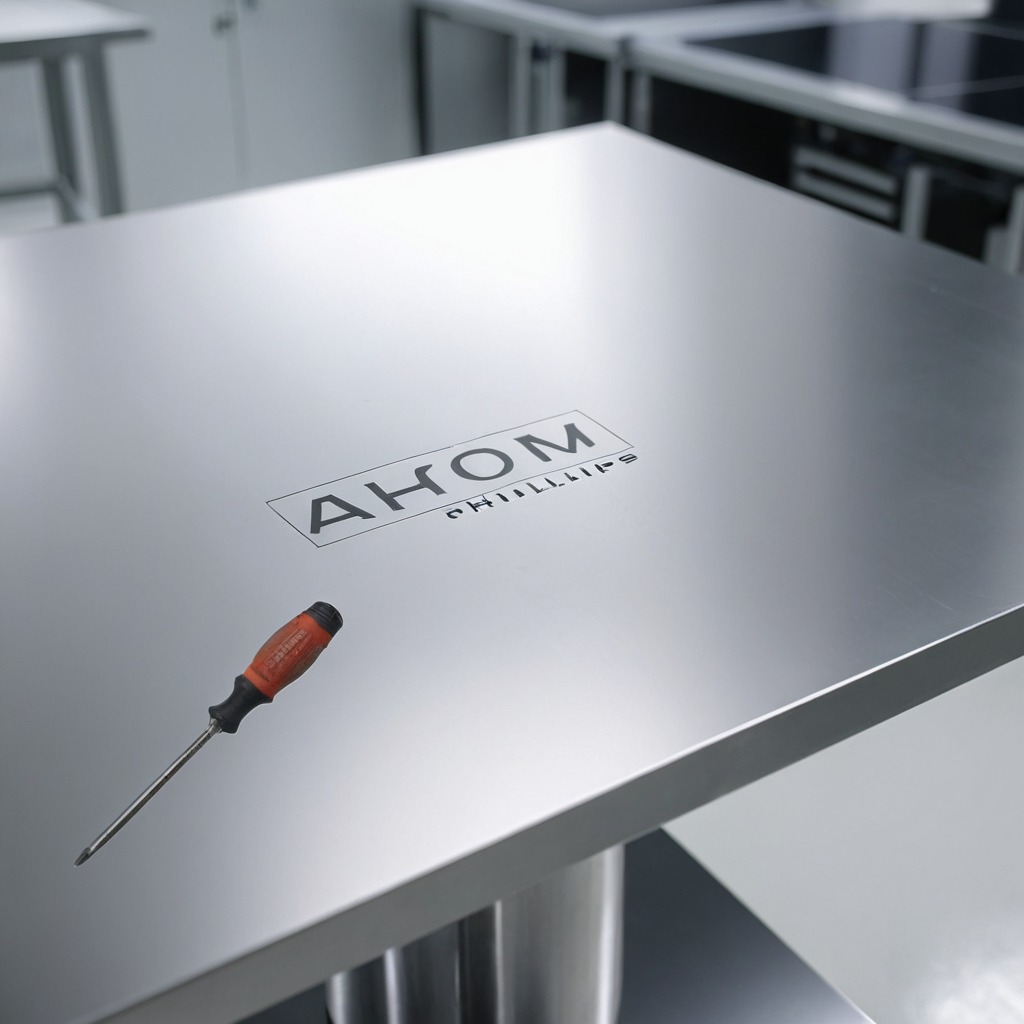
A screwdriver is lying on the stainless steel table.